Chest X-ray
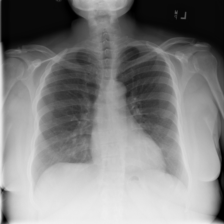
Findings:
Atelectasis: negative
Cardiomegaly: negative
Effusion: negative
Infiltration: negative
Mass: negative
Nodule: negative
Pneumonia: negative
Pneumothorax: negative
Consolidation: negative
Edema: negative
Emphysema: negative
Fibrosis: negative
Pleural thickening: negative
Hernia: negative